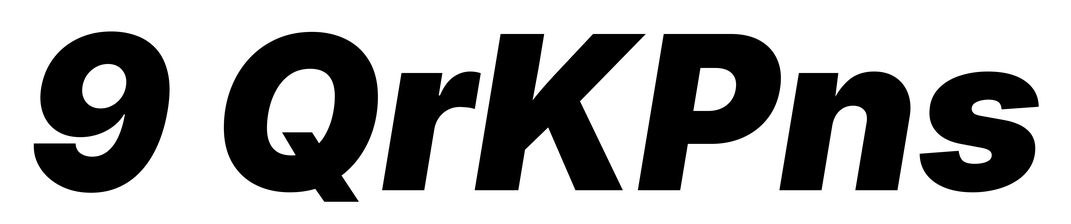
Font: Inter-Italic_Black_Italic